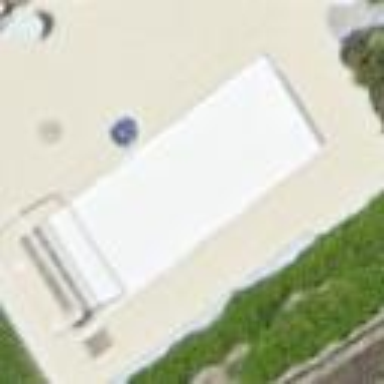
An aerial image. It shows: Swimming pool located in leisure land.